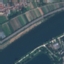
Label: River